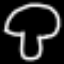
Label: mushroom